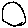
Label: circle